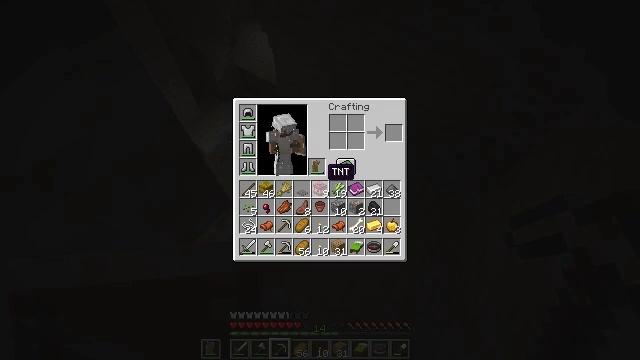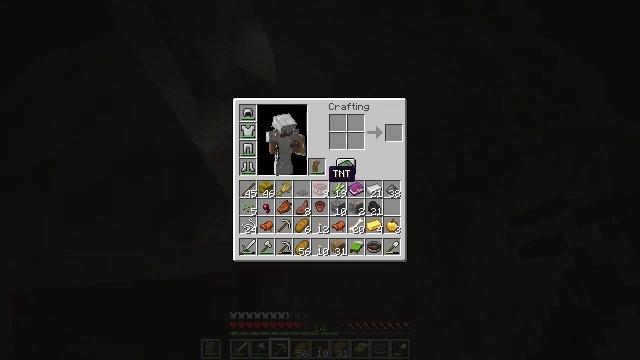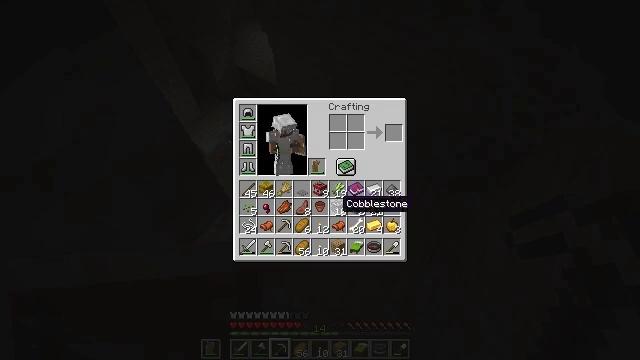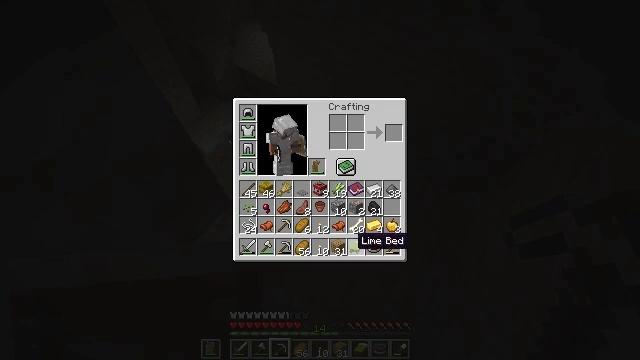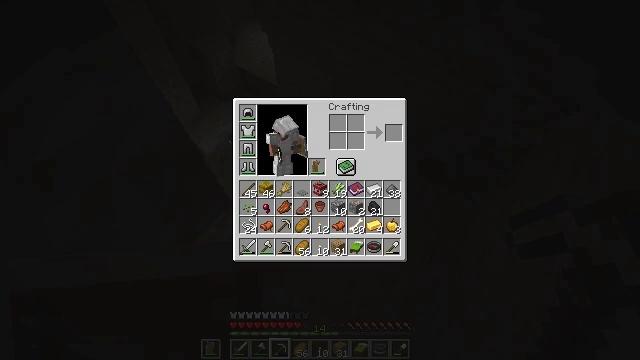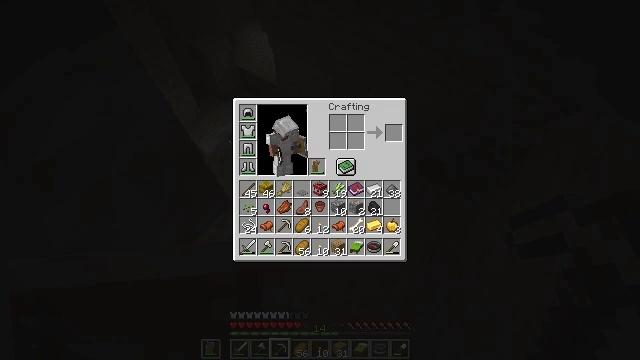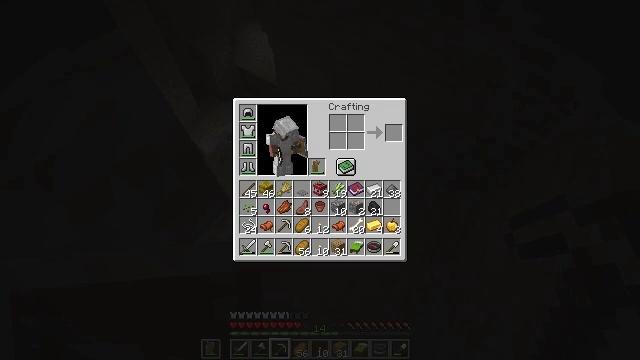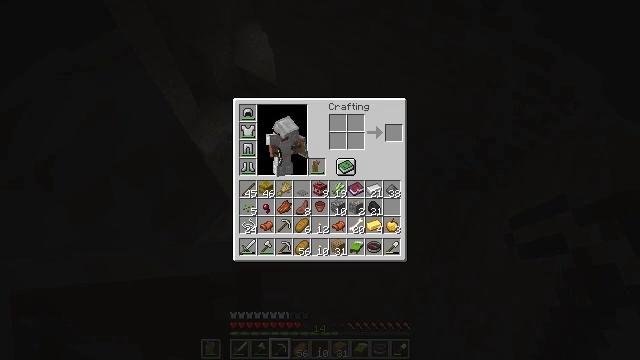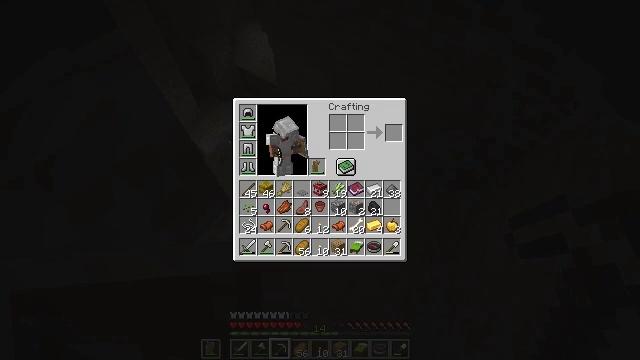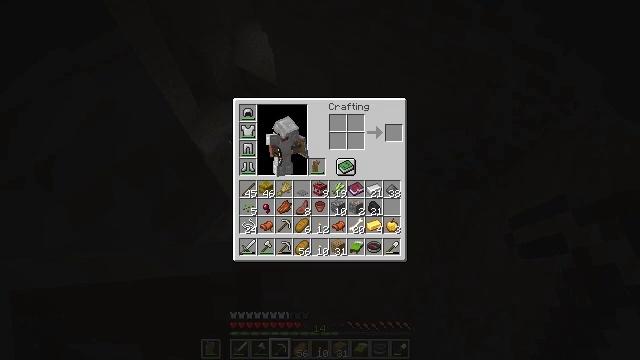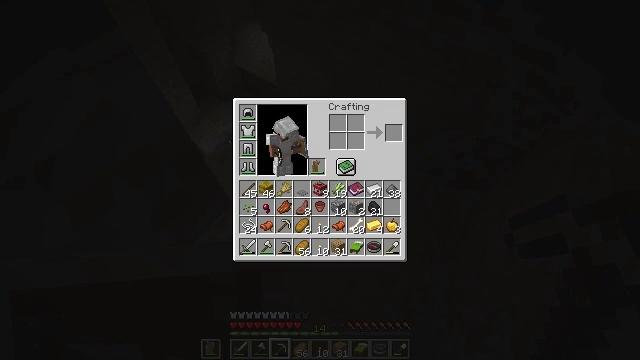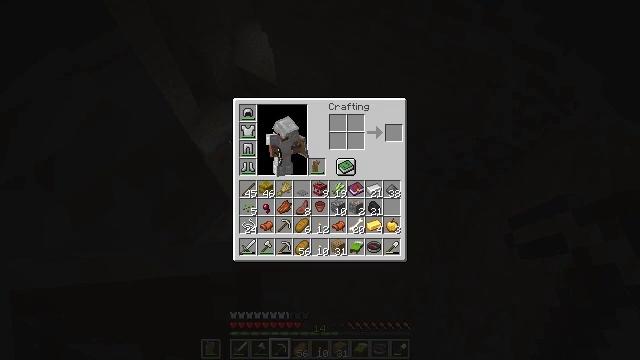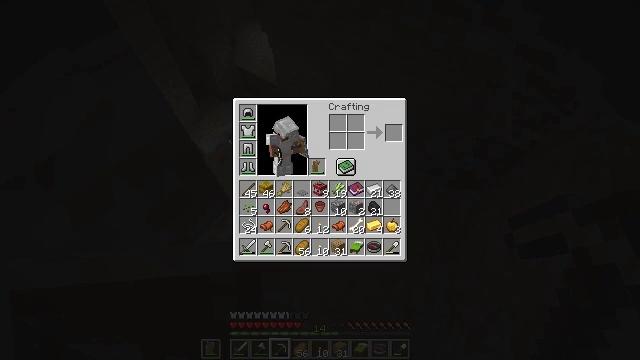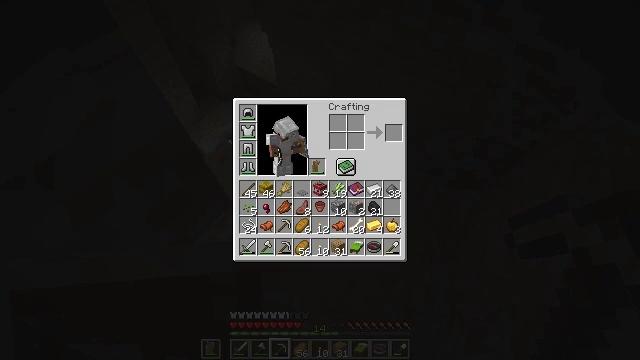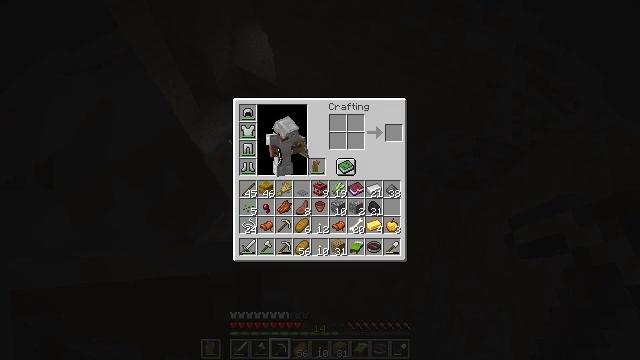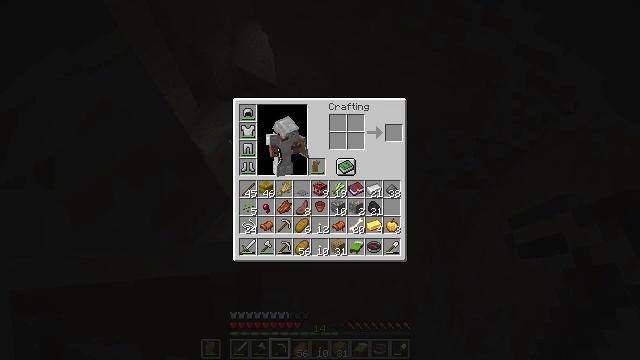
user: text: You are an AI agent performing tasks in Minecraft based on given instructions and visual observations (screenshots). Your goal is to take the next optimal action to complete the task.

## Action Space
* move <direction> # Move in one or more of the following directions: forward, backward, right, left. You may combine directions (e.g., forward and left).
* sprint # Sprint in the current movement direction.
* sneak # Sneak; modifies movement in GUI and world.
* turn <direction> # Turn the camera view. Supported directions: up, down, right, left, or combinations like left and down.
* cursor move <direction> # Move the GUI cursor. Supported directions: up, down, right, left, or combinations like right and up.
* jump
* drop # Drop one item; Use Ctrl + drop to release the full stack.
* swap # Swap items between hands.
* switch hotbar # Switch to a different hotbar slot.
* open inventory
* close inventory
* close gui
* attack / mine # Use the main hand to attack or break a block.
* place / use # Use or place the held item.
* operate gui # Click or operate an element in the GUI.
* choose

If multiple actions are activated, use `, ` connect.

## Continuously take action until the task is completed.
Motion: motion action
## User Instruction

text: Drop a cooked mutton.
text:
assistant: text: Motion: no_op
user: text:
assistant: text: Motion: cursor move right and down
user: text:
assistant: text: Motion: cursor move right and down
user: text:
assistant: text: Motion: cursor move down
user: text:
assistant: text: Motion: cursor move down
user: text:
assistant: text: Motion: cursor move down
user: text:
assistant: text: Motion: no_op
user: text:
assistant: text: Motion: no_op
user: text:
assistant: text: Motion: no_op
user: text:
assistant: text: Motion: no_op
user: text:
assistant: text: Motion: no_op
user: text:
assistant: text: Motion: no_op
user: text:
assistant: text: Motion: no_op
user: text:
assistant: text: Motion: no_op
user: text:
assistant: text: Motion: no_op
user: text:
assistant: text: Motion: no_op
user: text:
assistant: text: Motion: no_op
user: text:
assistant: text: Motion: no_op
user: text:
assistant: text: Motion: no_op
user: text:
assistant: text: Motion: no_op
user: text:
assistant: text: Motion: no_op
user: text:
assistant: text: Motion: no_op
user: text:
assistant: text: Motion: no_op
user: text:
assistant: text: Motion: no_op
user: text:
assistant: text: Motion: no_op
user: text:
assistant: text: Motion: no_op
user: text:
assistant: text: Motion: no_op
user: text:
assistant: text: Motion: no_op
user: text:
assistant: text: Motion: no_op
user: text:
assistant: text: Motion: no_op